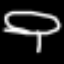
Label: mushroom